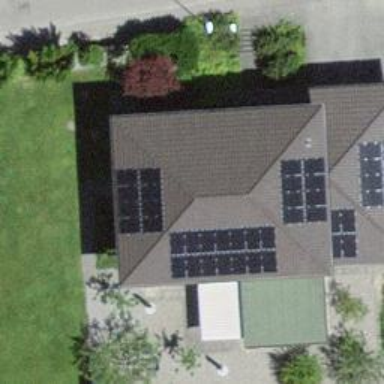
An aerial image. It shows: Solar power generator using photovoltaic panels.